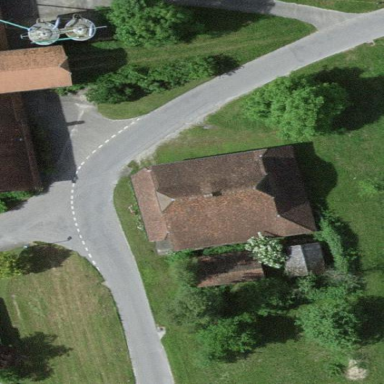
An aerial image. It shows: Rural barn.